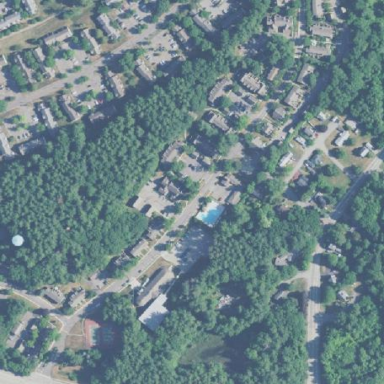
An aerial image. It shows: Residential area within neighborhood.